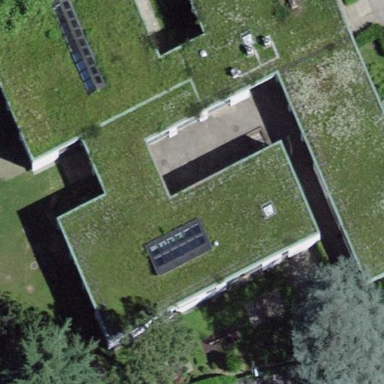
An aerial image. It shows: School building.